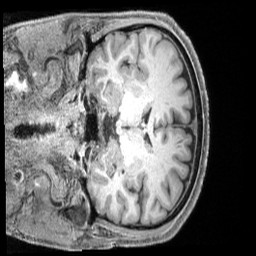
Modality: T1w
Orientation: coronal
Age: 52
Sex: male
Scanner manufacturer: siemens
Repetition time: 2.4 s
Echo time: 0.00231 s